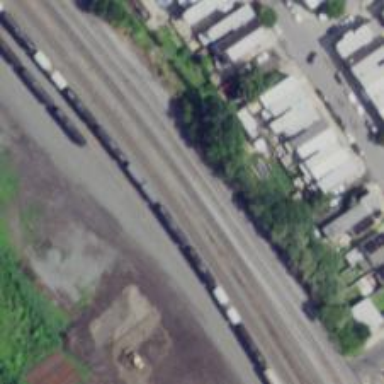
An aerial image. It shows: Railway yard in service.